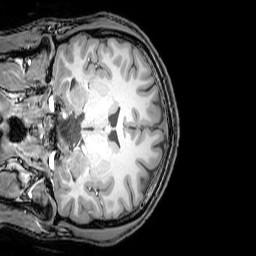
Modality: T1w
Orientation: coronal
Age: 21
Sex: male
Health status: healthy
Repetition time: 0.081 s
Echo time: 0.037 s